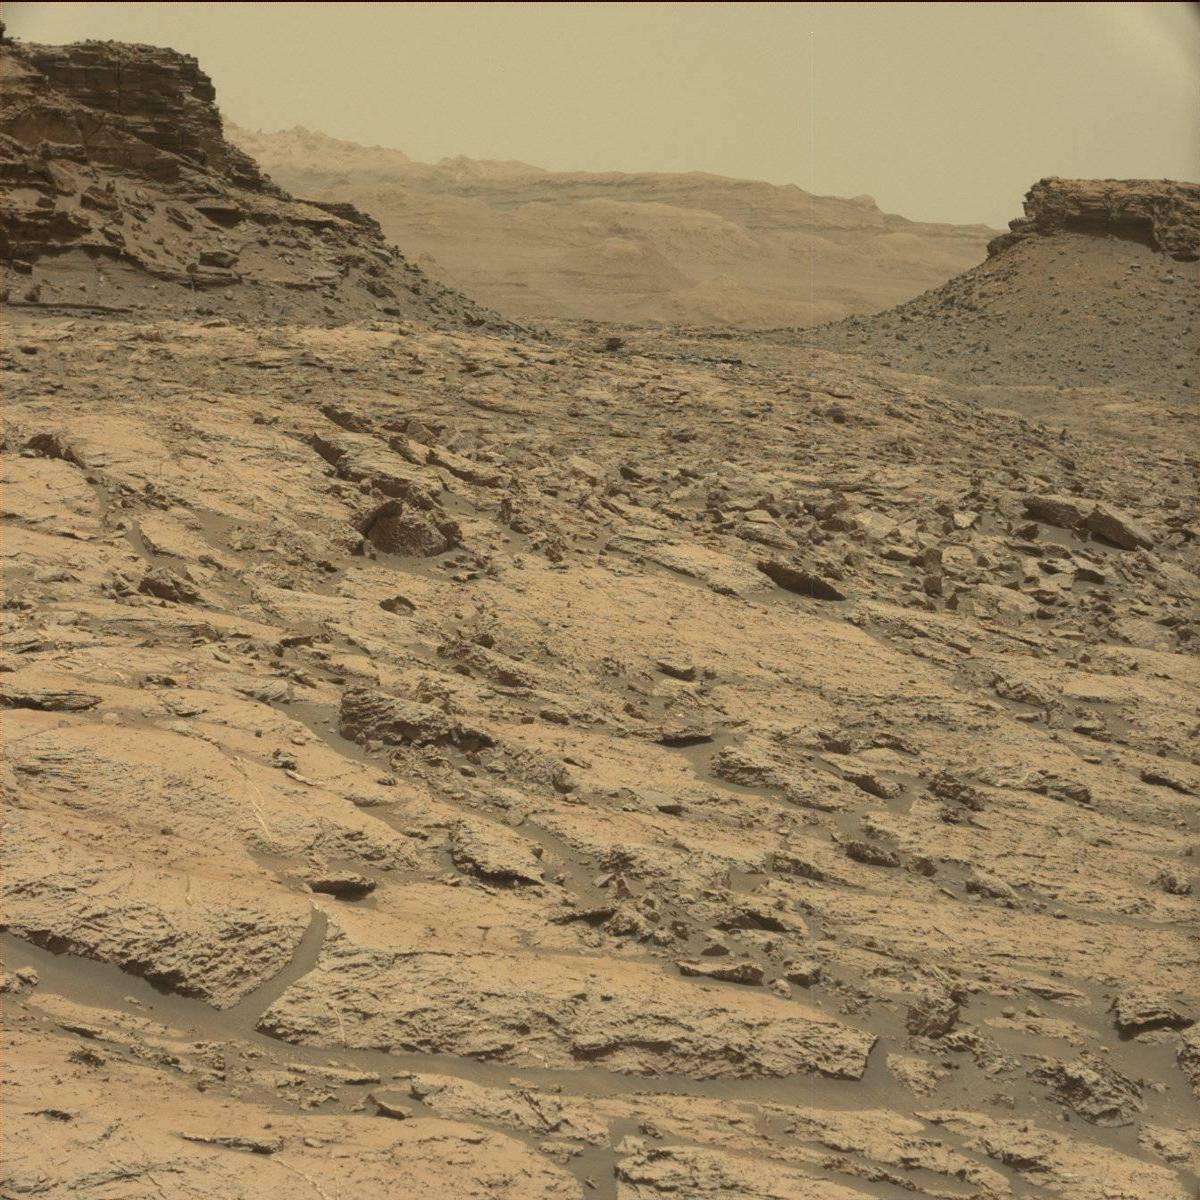
Terrain classes present: Bedrock, Ridge, Sand / Soil, Sky